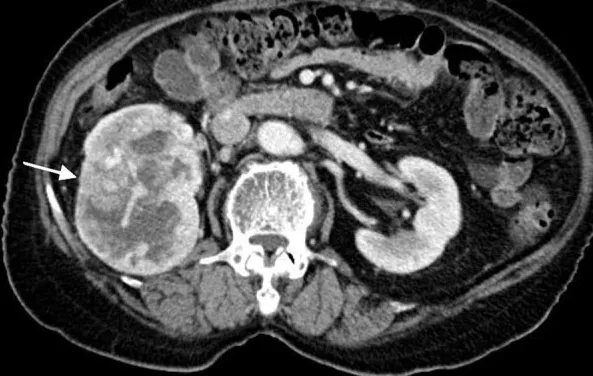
Figure 1. B: 5 years after the treatment of acute pyelonephritis, CT of abdomen and pelvis indicated an exophytic 6 x 8 cm sized mass with necrosis in the mid and lower portion of the right kidney (arrow).
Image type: radiology (ct)